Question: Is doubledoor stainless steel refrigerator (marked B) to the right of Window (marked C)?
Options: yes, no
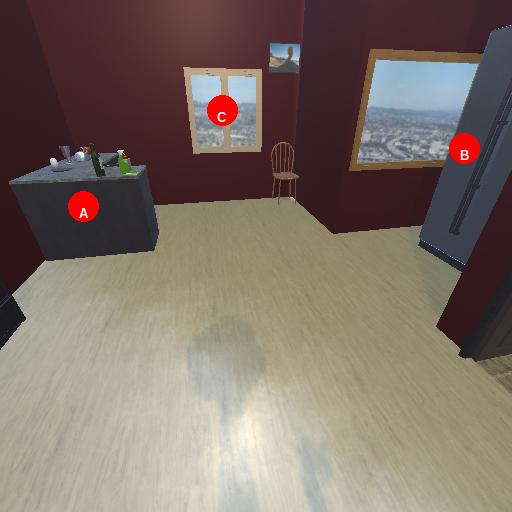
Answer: yes